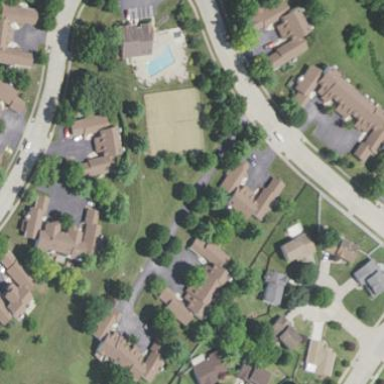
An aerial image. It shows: Residential area consisting of condominiums.